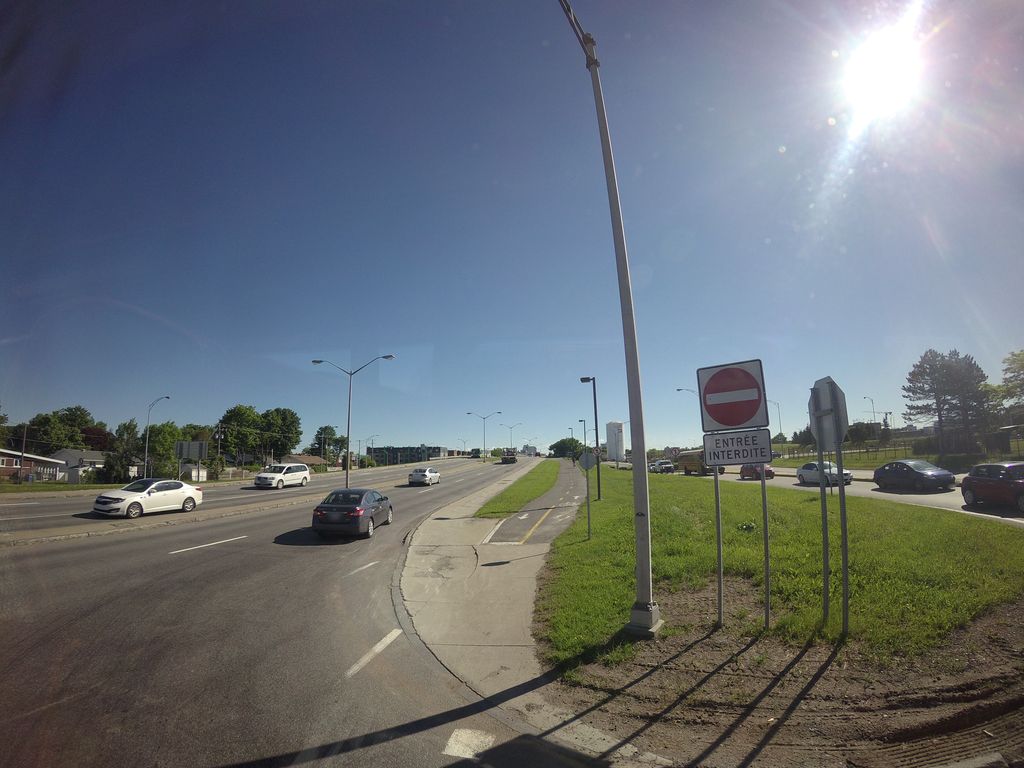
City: quebec_city